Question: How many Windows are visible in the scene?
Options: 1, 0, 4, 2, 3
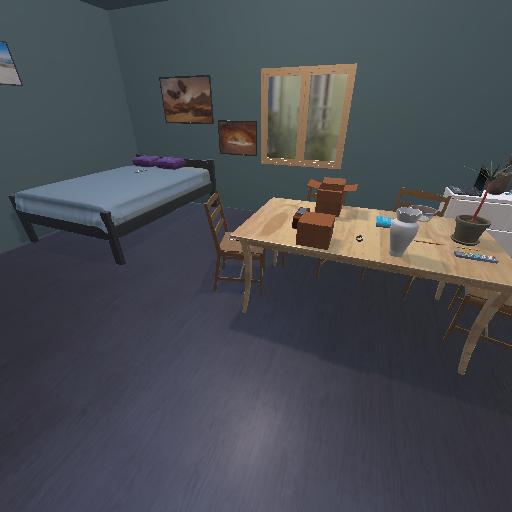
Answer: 1